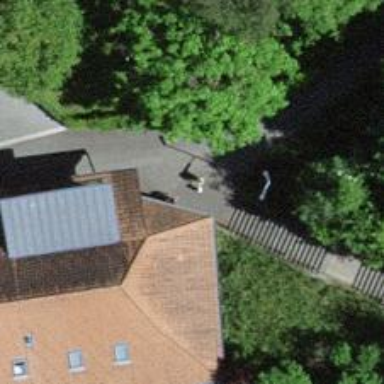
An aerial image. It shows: Set of steps on the road.